Aerial crown-view tile of a tropical tree (Barro Colorado Island, Panama), acquired 20250915:
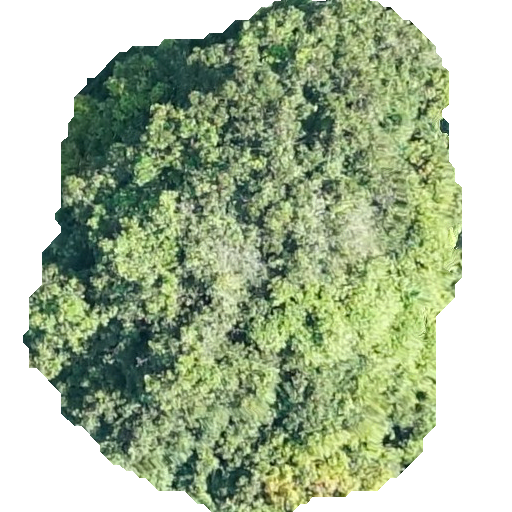
Species: Prioria copaifera
GBIF accepted scientific name: Prioria copaifera
Crown area: 254.011 m²